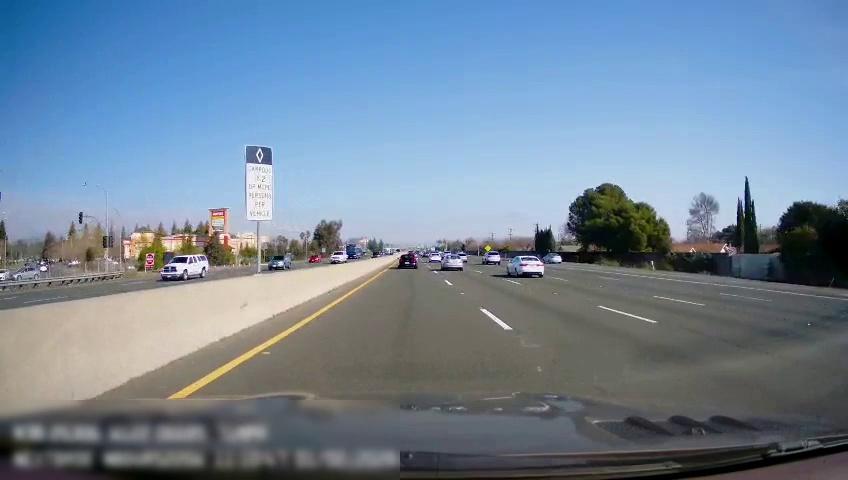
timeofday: Day
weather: Sunny
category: Drivable Space
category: Drivable Space
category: Vehicles | SUV
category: Vehicles | SUV
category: Vehicles | Car
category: Vehicles | SUV
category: Vehicles | Other LV
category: Vehicles | Car
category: Vehicles | Car
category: Vehicles | Car
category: Vehicles | Car
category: Vehicles | Car
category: Vehicles | Car
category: Vehicles | SUV
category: Vehicles | Car
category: Vehicles | SUV
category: Vehicles | Car
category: Lanes | Alternate Lane
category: Lanes | Current Lane
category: Lanes | Current Lane
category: Lanes | Alternate Lane
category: Lanes | Alternate Lane
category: Lanes | Alternate Lane
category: Lanes | Opposite Lane
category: Lanes | Opposite Lane
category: Lanes | Opposite Lane
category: Traffic | Lights
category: Traffic | Lights
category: Traffic | Lights